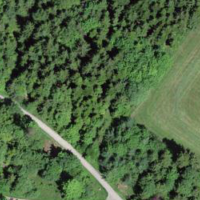
EUNIS habitat code: 43
Species observed at this site:
Geum rivale